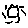
Label: sun